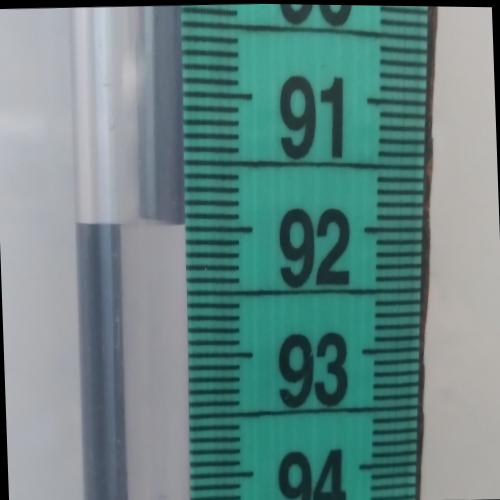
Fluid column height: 92.0 cm